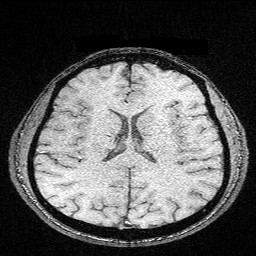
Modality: FLASH
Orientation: coronal
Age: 31
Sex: male